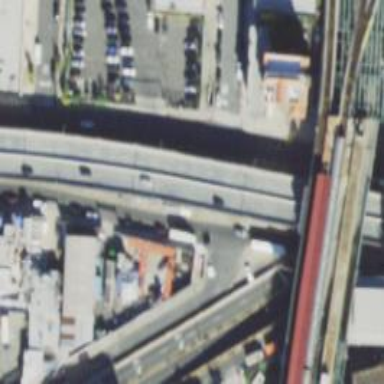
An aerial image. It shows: Passage tunnel for footway.